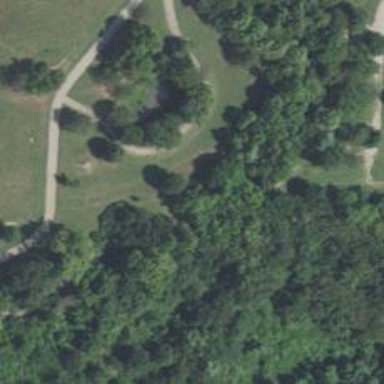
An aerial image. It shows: Disc golf hole.